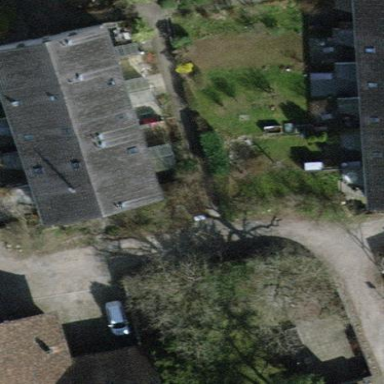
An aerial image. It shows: Semidetached house.